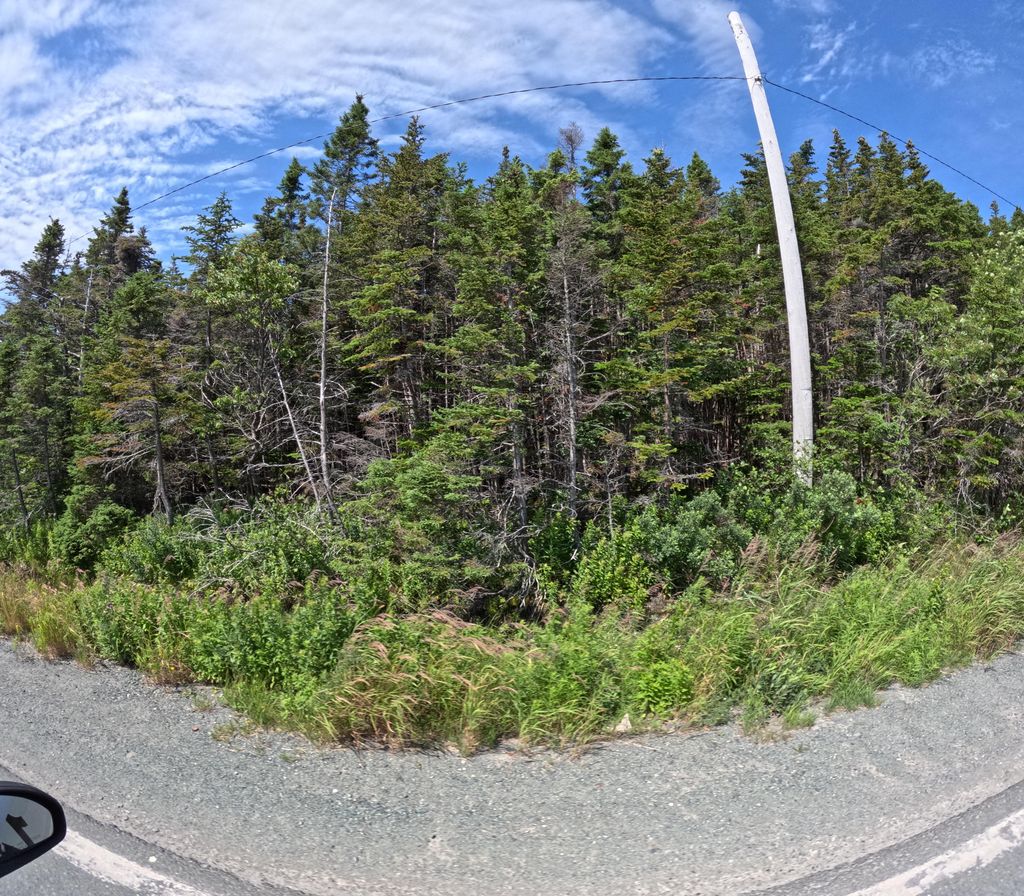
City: st_johns